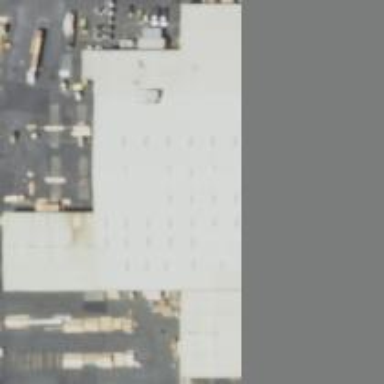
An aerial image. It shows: Industrial building used as sawmill.